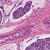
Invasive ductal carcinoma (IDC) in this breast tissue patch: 1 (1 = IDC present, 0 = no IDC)